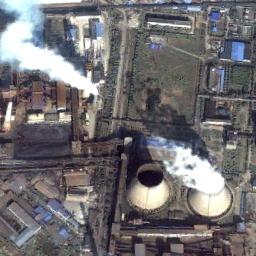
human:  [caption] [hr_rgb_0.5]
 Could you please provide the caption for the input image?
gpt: Many buildings of different shapes are next to the thermal power station .

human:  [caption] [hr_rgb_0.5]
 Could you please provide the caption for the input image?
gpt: In the thermal power station there are neatly planned factories and good greening  There are two cooling towers, one is steaming .

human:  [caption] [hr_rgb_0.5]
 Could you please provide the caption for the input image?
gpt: There is a thermal power station and a house in the open space by the road .

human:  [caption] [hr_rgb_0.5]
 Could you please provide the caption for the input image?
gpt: The thermal power station is on the grass next to some buildings with white mist above .

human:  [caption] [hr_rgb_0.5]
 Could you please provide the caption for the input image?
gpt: There are many buildings and several chimneys on the thermal power station .